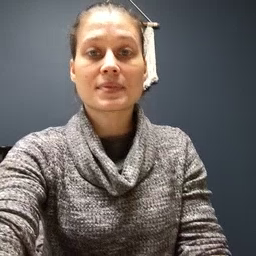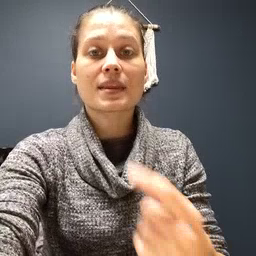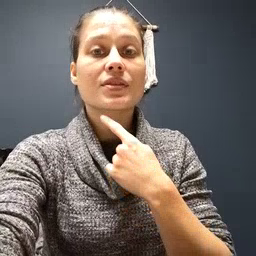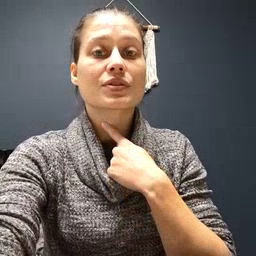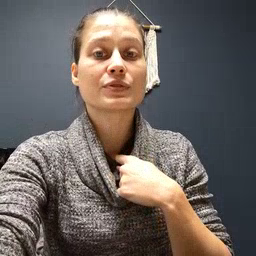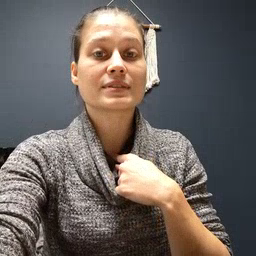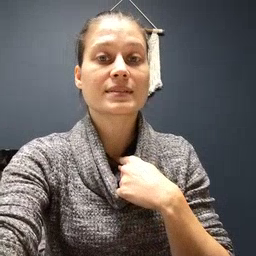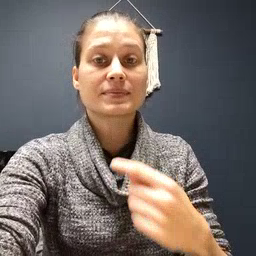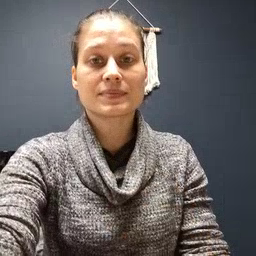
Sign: thirsty